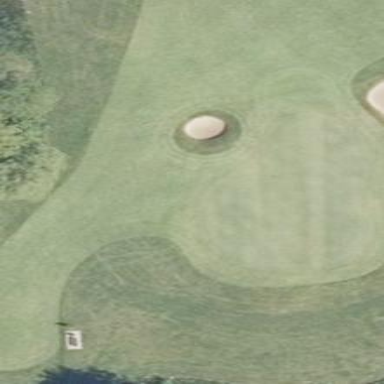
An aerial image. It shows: Golf green.